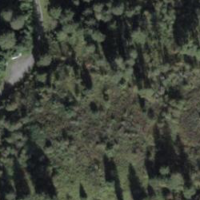
EUNIS habitat code: 43
Species observed at this site:
Astrantia major